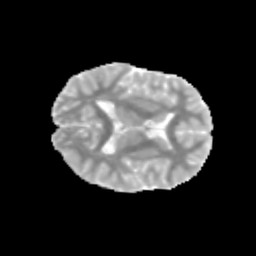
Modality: MD
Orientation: axial
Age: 12
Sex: male
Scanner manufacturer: siemens
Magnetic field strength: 3 T
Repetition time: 3.8 s
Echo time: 0.07 s